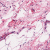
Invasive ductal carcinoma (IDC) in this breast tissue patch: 0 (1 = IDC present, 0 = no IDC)